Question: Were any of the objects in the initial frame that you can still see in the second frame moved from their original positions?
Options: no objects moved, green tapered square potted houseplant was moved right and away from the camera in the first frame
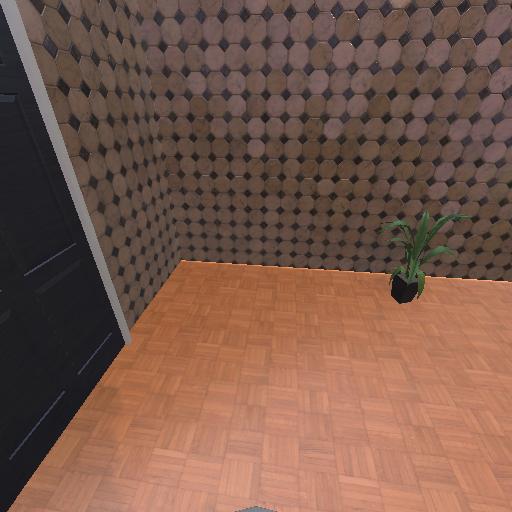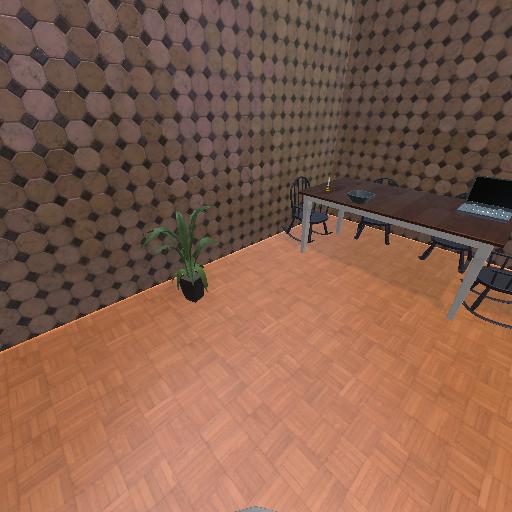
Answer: no objects moved